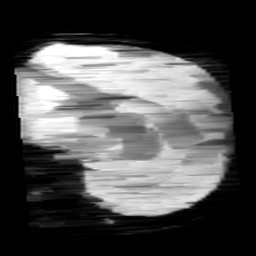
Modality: minIP
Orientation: sagittal
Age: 12
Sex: female
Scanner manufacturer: siemens
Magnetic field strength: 3 T
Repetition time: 0.027 s
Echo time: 0.02 s